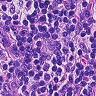
Metastatic tissue present: no